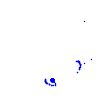
Particle: pion